Field crop: maize
Growth stage: 1
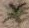
Species: atriplex